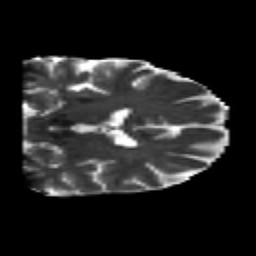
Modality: T2w
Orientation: coronal
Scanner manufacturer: siemens
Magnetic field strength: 3 T
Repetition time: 6.8 s
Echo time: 0.093 s